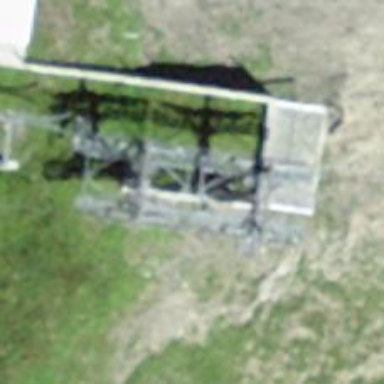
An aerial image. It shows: Pylon used for aerialway.